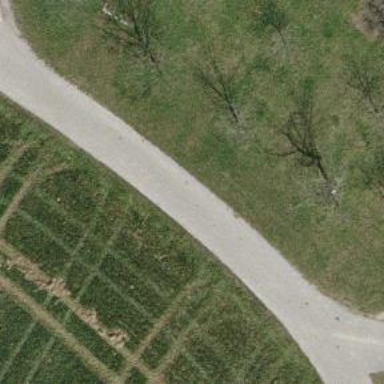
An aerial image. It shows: Well-maintained track road with grade 1 tracktype.